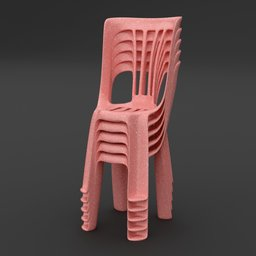
Label: furniture